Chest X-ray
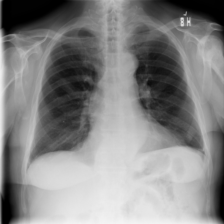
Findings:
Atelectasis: positive
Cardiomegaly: negative
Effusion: negative
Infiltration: negative
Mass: negative
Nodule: negative
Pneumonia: negative
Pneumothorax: negative
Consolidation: negative
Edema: negative
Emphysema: negative
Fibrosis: negative
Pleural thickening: negative
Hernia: negative